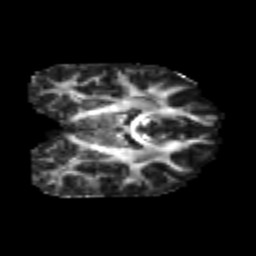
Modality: FA
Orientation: coronal
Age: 28
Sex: male
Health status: healthy